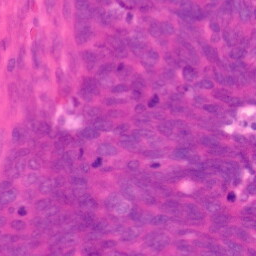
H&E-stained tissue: Colon